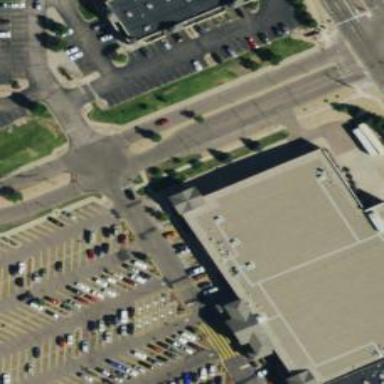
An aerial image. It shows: Pharmacy providing healthcare services.